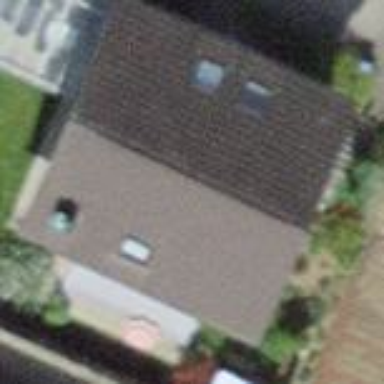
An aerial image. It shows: Detached building.